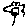
Label: flower